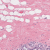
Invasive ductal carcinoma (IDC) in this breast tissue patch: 0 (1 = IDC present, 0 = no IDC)